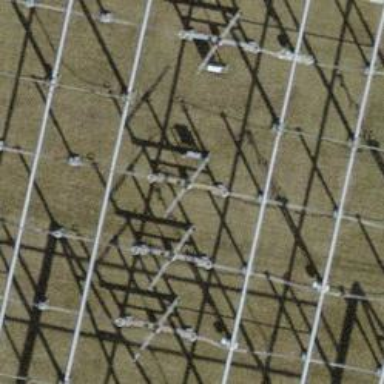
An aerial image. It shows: Busbar power line.